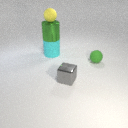
small gray metal cube in front of large cyan rubber cylinder